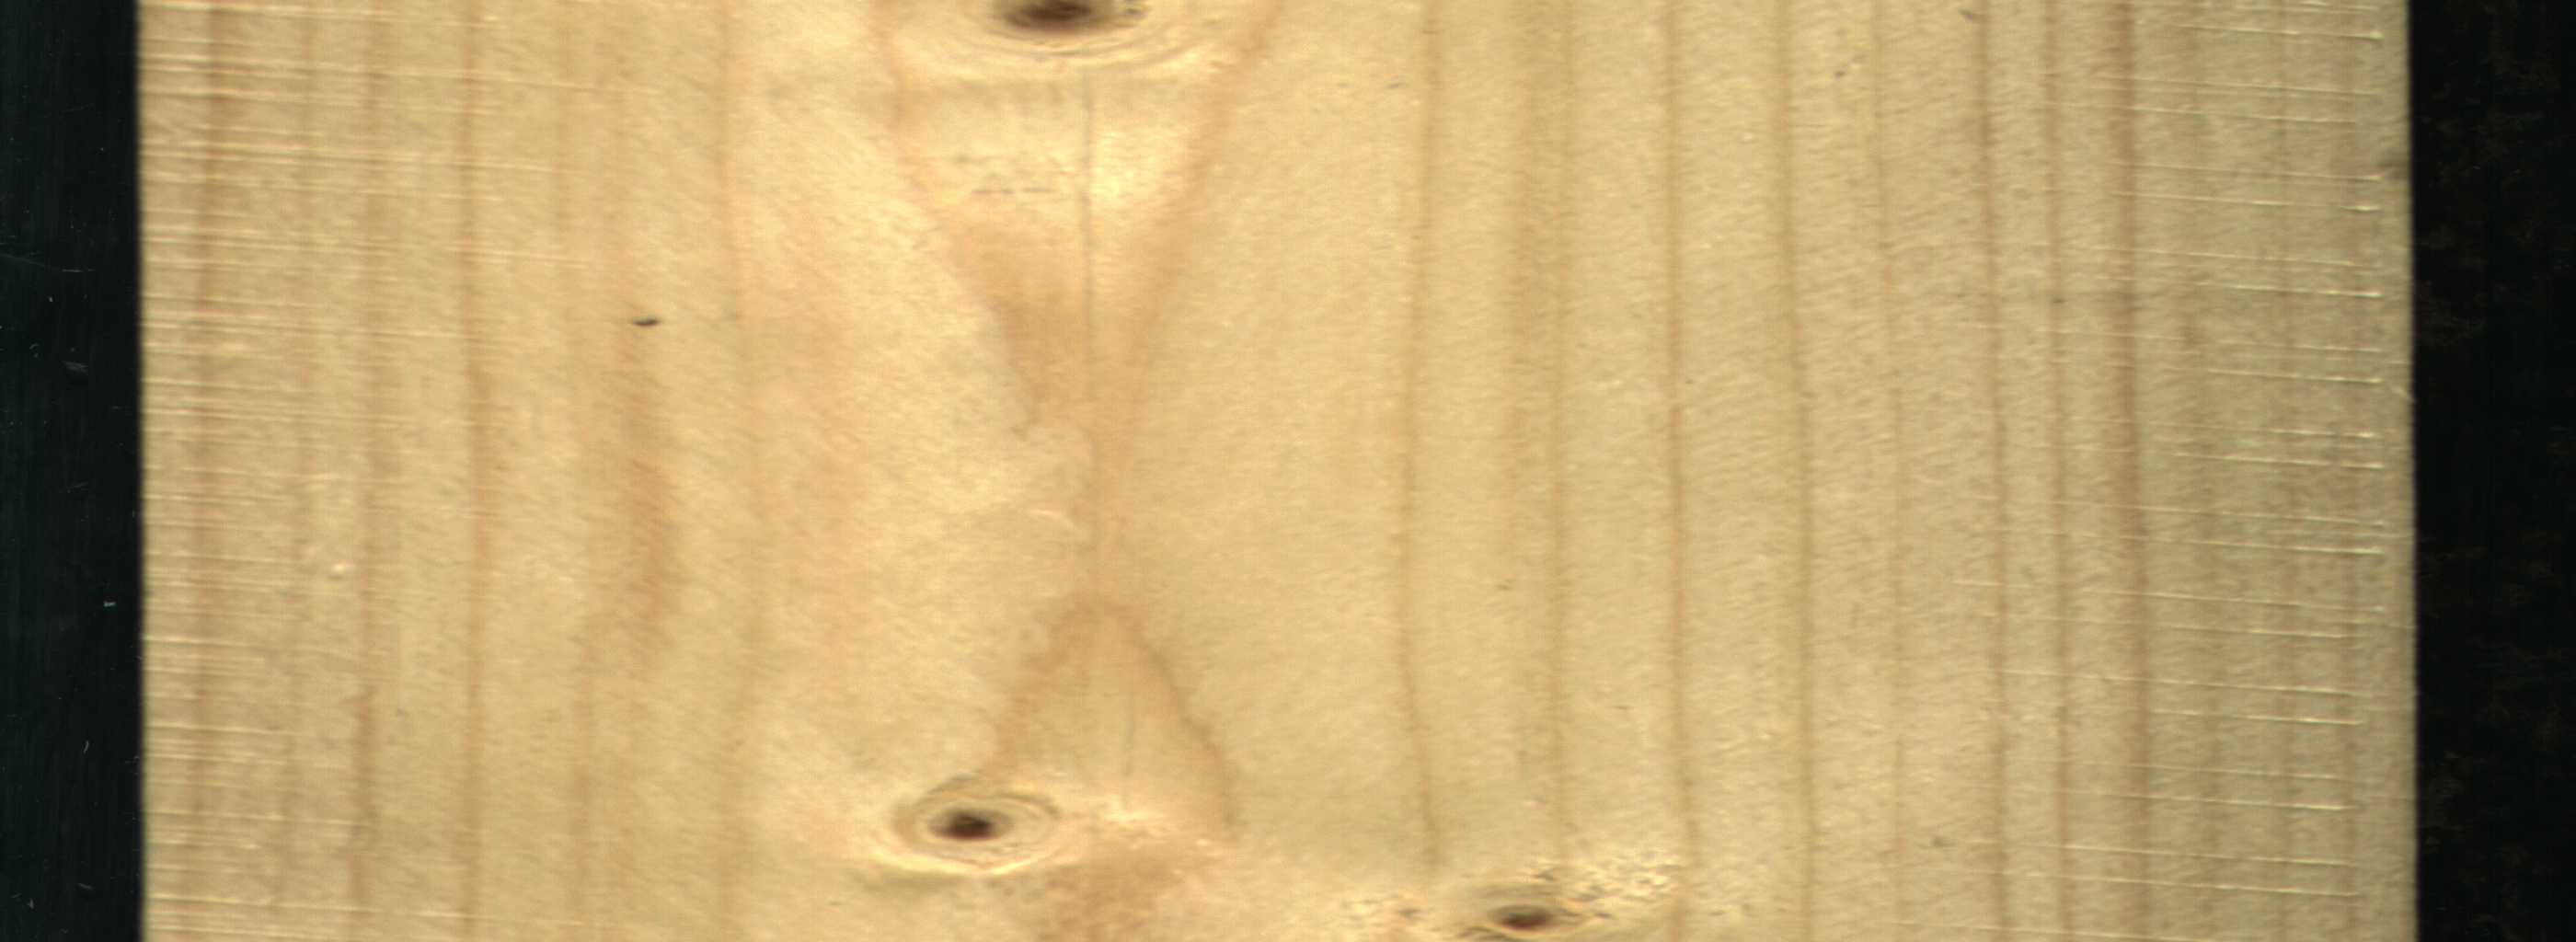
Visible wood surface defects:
Live_Knot
Live_Knot
Live_Knot